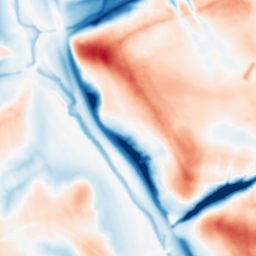
Category: multiscale
Decomposition family: dog_multiscale
Decomposition parameters: sigma_ratio: 1.6
n_scales: 6
base_sigma: 1
Upsampling method: linear_exact
Upsampling parameters: scale: 2
Upsampling scale: 2